Question: I need to write a different number in each decade, in the bottom or top of my logarithmic plot.
I have these numbers in an array 'N'. There is a way to automate the process without write a 'for' loop for each decade?
In each decade there are 9 numbers, if I have two or three decades, how can write:
'''
for i = 1:18
text(x(i), y, num2str(N(i)));
end
'''
where, 'y' never change, 'N(i)' are my numbers, and 'x(i)' their position .

I would like put in the orange box (or in the top) the number of black dots.
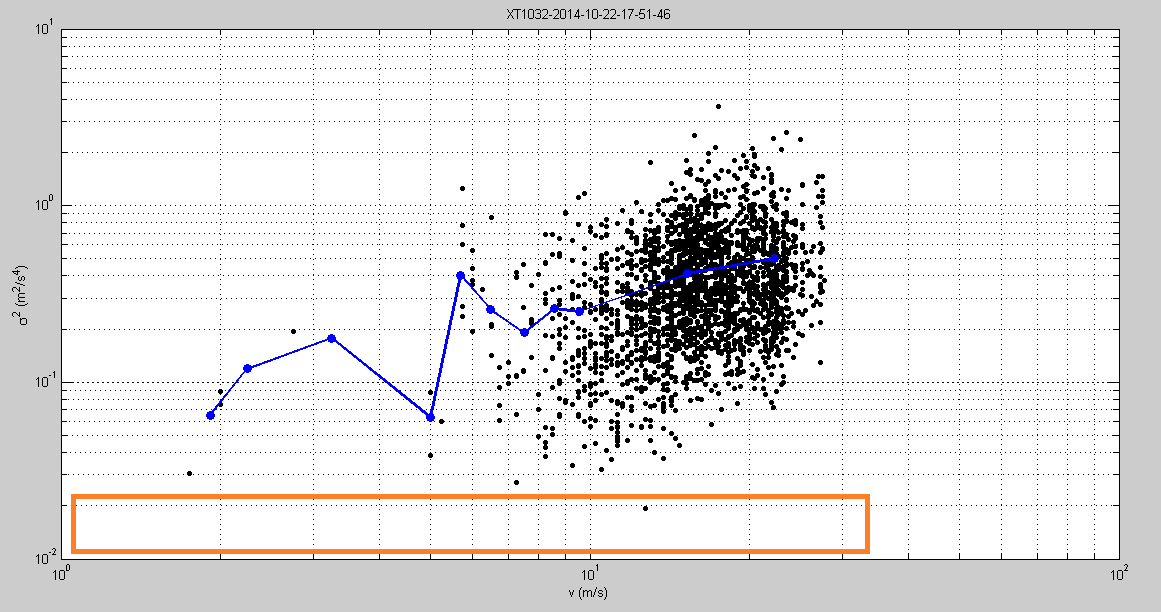
Answer: EDIT: I might have misunderstood your question. One interpretation is of using 'xticks' (explained below). The other is of placing text.
If all you wanted to do is place text at different locations, it's quite simple given that 'text' also accepts vectors.
'''
x = 0:1:5;
y = x;
plot(x,y);
text(x+0.25,0.5*ones(6,1),{'One','Two','Three','Four','Five','Six'})
'''
yields:

---
Unless you specifically want to position your labels, I would suggest that you use <URL>.
For e.g.:
'''
y = 0:1:5;
x = exp(-y.^2);
semilogx(x,y);
set(gca,'XTickLabel',{'One','Two','Three','Four','Five','Six'})
'''
Gives: